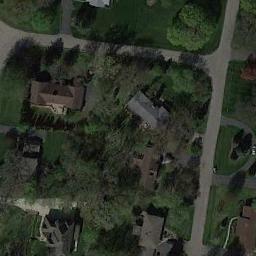
Label: residential